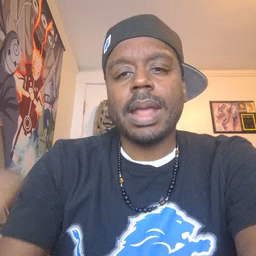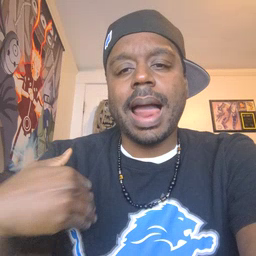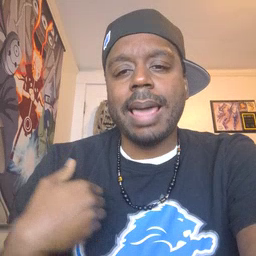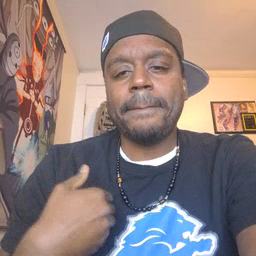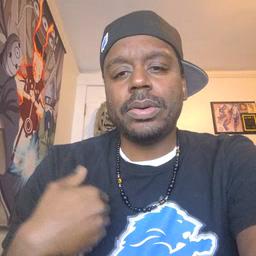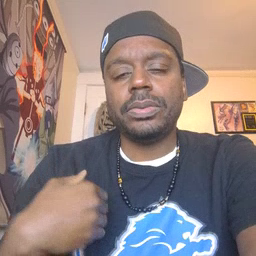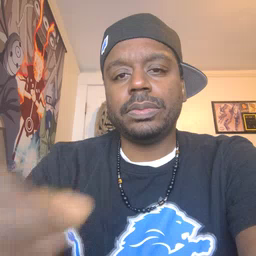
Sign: animal